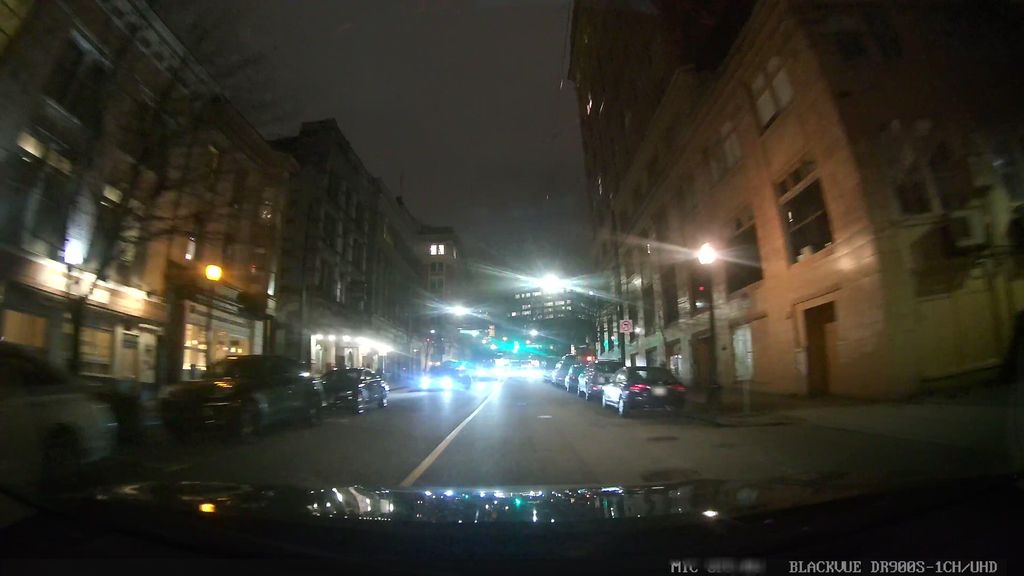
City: vancouver